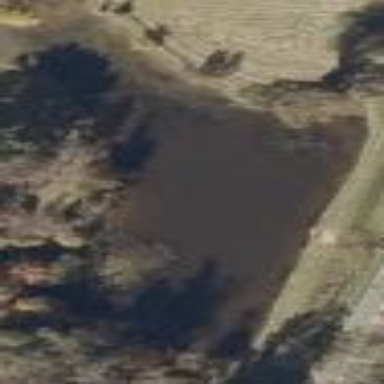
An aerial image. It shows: Serene pond surrounded by nature.